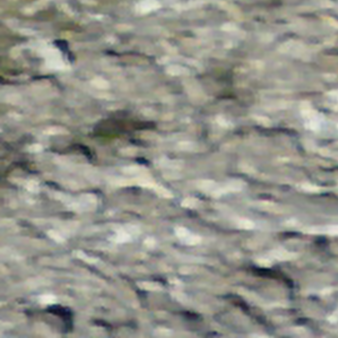
Label: other